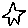
Label: star